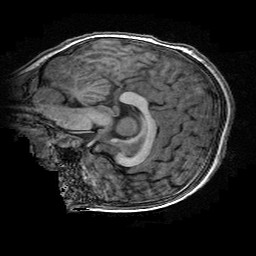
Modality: T1w
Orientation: sagittal
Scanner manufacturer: ge
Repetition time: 0.008096 s
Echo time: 0.00318 s